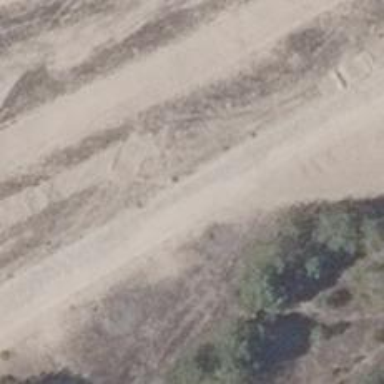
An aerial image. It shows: Sandy path with tracktype grade5.